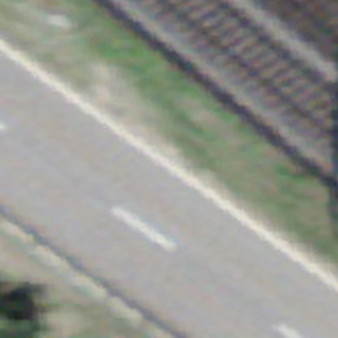
Label: other